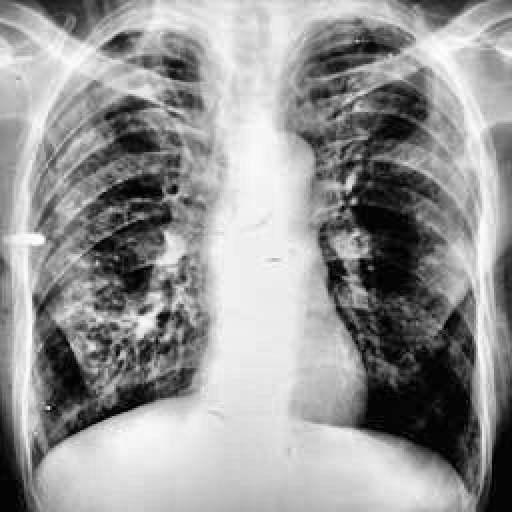
Finding: TUBERCULOSIS